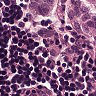
Metastatic tissue present: yes